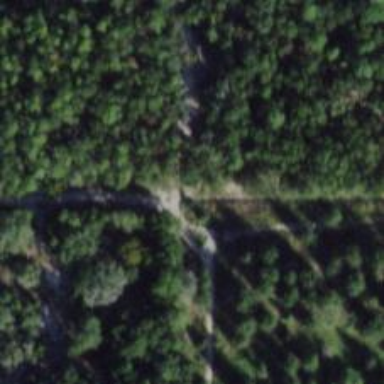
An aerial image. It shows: Track road.